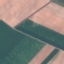
Land use / land cover: AnnualCrop